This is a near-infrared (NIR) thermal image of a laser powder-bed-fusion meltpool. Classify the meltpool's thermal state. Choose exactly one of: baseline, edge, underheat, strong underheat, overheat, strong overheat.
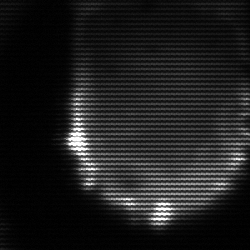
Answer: edge